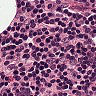
Metastatic tissue present: no